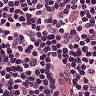
Metastatic tissue present: no